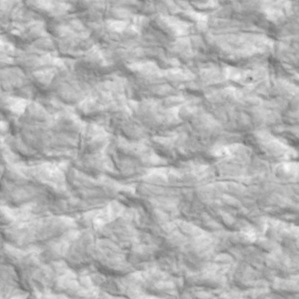
Label: non_frost